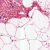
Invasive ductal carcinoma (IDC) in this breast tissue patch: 0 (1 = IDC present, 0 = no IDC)